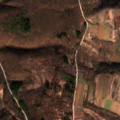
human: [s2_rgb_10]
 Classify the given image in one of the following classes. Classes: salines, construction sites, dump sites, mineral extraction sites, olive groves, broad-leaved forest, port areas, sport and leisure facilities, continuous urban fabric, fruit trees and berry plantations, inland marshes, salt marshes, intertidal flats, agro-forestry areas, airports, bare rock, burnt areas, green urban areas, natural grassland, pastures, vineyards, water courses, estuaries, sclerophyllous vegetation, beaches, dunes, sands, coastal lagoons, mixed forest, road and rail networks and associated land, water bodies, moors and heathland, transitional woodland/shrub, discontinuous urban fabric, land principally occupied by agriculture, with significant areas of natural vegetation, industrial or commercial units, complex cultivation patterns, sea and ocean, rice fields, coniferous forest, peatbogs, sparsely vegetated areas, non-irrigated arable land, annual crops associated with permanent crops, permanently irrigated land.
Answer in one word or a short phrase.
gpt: pastures, complex cultivation patterns, broad-leaved forest, mixed forest